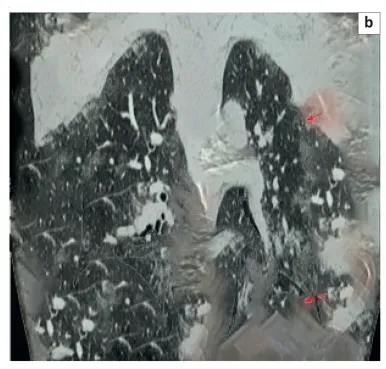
Radiological images of a 55 year old male patient with COVID-19 (37 Military Hospital, Accra, Ghana, May 2020). (b) High resolution computerised tomography scan, coronal view, showing bilateral, ground-glass opacities with thickened interlobular and intralobular lines with 'crazy paving' appearance. Bilateral peripheral and subpleural opacities (red arrows).
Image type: radiology (ct)